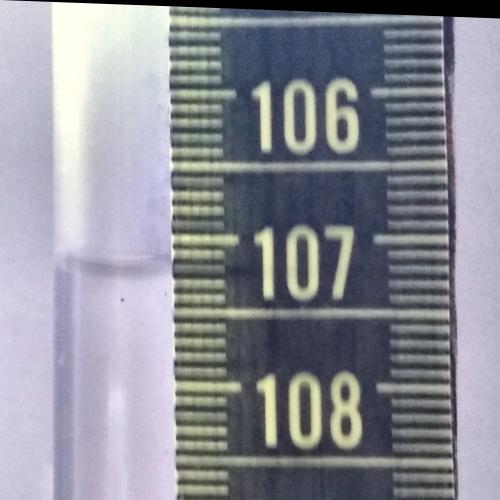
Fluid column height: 107.2 cm